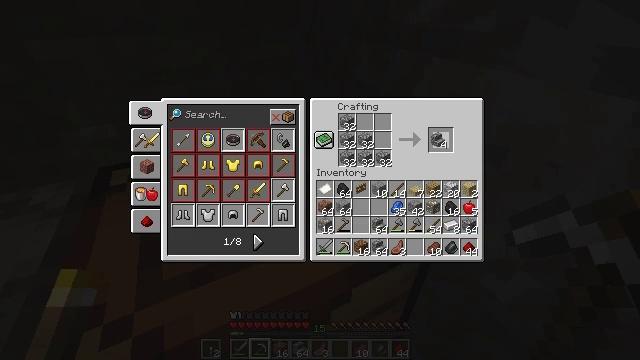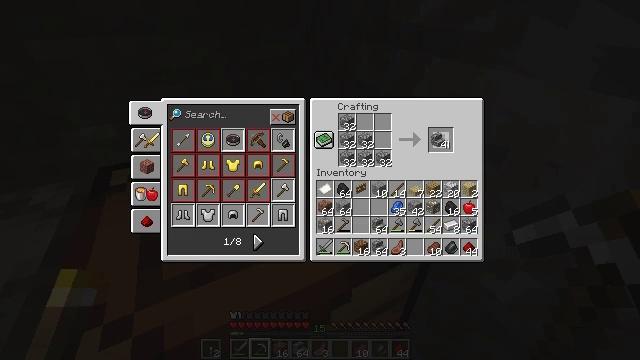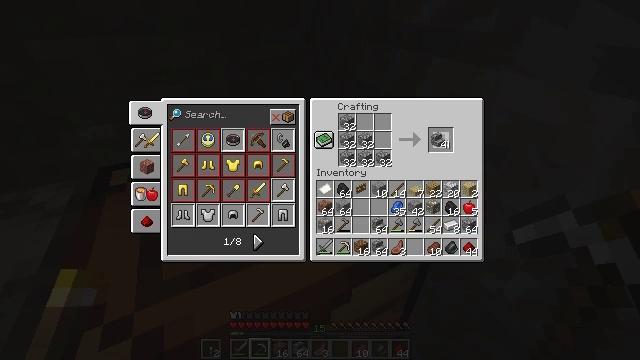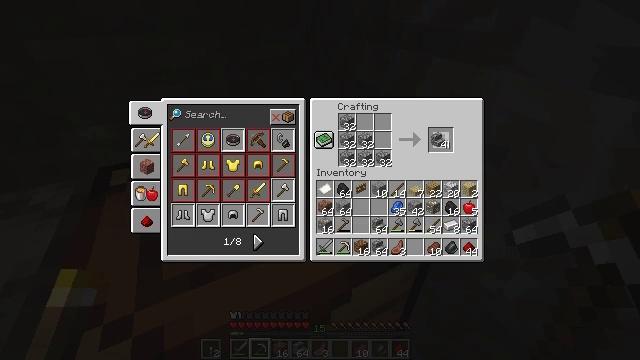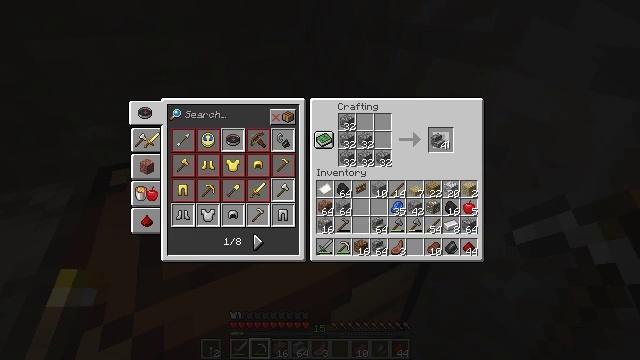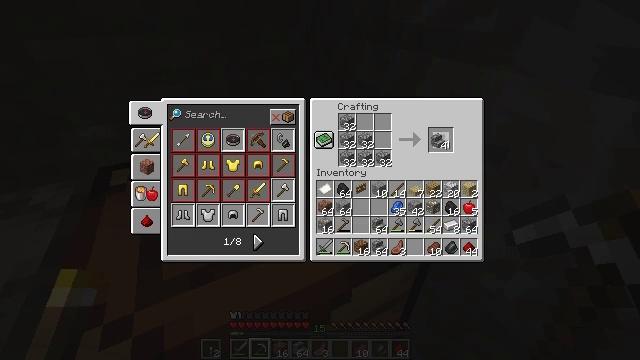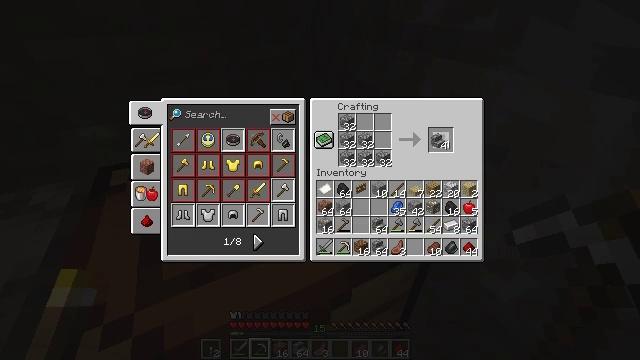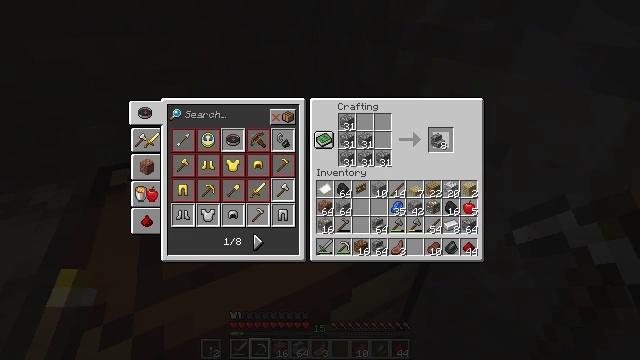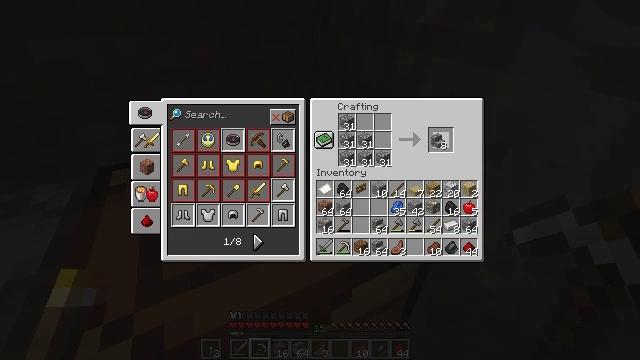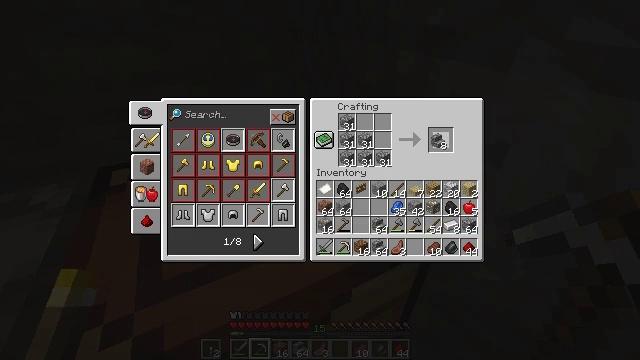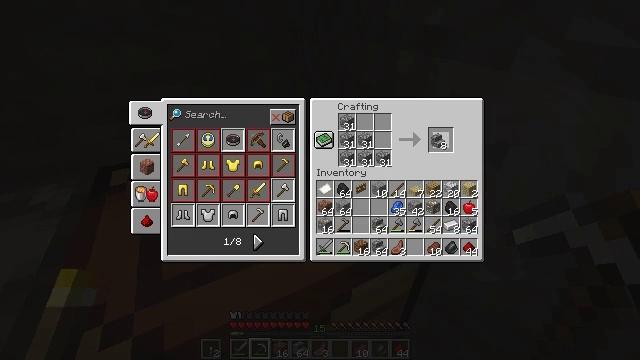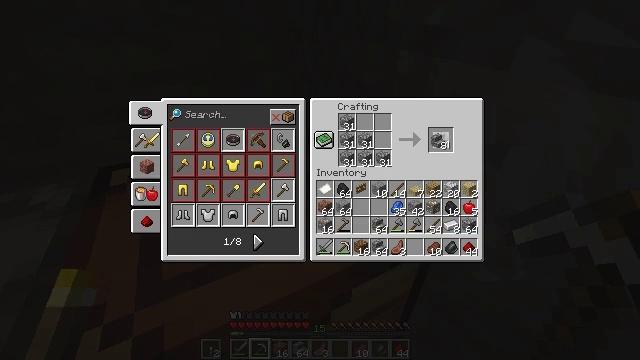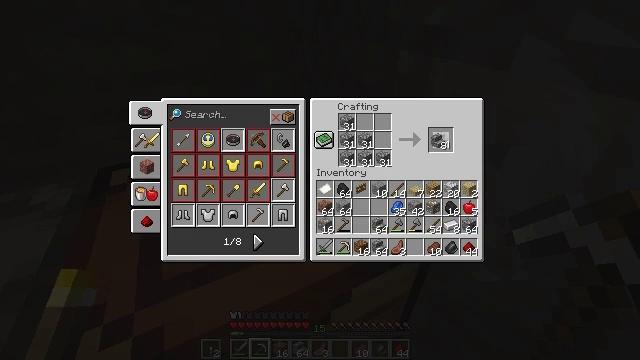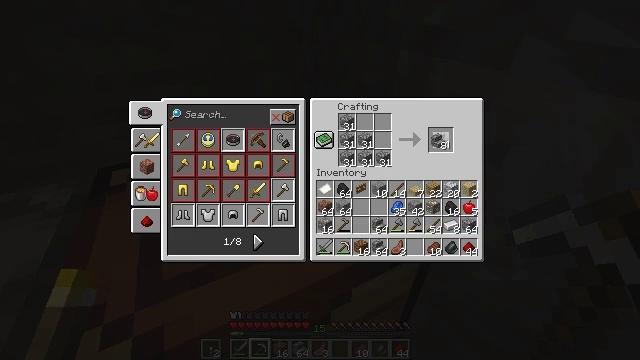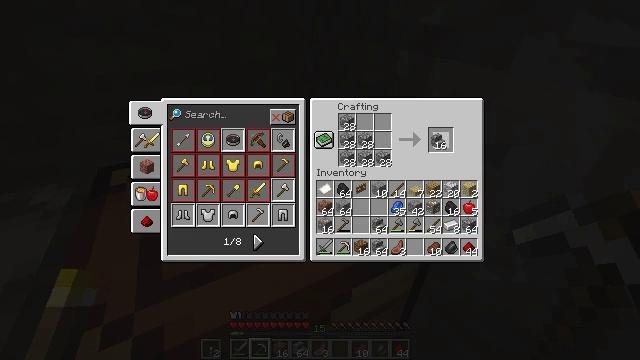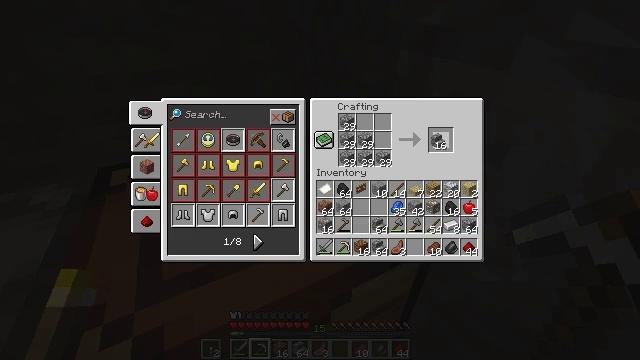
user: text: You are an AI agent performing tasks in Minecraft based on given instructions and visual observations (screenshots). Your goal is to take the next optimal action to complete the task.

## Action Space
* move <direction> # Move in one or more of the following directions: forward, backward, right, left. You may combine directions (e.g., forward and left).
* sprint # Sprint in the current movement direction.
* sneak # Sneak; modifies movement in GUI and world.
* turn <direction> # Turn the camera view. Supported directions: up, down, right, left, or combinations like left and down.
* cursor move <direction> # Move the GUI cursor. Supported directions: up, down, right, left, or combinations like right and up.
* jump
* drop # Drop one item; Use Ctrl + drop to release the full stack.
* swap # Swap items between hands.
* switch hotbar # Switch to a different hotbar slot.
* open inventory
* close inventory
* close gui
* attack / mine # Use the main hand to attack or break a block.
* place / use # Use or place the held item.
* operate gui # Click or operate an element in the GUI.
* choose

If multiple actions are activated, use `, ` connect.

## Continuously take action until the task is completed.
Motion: motion action
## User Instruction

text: Form cobblestone stairs by placing cobblestone in the crafting grid.
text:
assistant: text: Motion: operate gui
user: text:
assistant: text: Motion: operate gui
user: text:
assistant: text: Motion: no_op
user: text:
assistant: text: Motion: operate gui
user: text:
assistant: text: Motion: operate gui
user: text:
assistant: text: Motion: operate gui
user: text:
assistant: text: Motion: no_op
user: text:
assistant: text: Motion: operate gui
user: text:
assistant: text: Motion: operate gui
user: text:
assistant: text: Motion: no_op
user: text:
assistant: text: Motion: operate gui
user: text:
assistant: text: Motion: operate gui
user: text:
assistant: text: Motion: operate gui
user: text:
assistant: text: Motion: no_op
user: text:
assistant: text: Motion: operate gui
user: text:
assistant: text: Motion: operate gui
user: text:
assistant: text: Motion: no_op
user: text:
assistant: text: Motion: operate gui
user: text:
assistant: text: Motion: operate gui
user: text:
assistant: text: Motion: operate gui
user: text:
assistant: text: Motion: no_op
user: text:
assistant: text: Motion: operate gui
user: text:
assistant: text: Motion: operate gui
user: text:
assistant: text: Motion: no_op
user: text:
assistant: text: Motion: no_op
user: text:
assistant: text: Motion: operate gui
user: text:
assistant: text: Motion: operate gui
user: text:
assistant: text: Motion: no_op
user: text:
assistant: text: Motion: operate gui
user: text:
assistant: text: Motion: operate gui